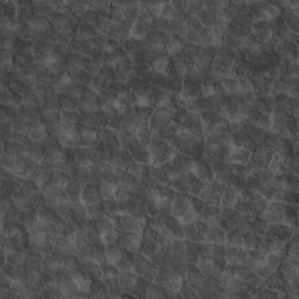
Label: non_frost